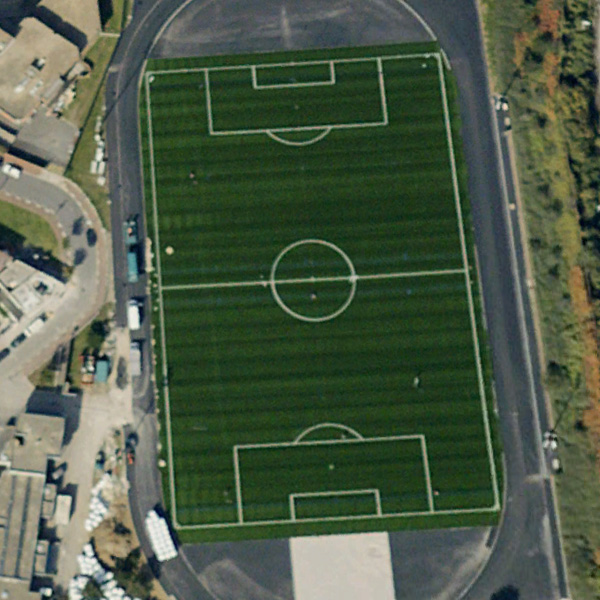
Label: Playground